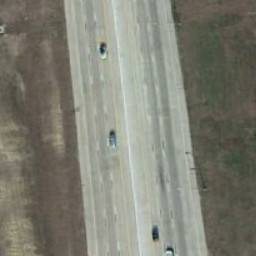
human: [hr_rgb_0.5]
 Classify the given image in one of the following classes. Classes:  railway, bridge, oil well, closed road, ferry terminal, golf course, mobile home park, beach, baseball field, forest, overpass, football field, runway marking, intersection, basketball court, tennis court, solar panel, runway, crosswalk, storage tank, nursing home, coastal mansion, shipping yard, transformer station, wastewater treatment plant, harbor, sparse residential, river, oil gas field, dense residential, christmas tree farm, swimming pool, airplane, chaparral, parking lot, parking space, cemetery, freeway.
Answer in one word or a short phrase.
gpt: freeway